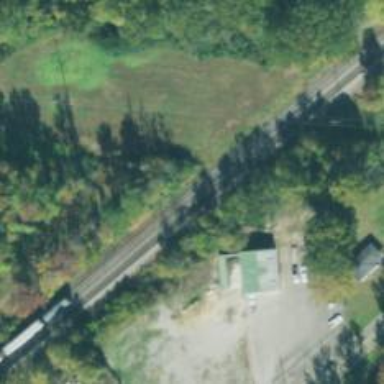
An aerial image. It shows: Railway track.